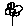
Label: flower